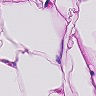
Metastatic tissue present: no